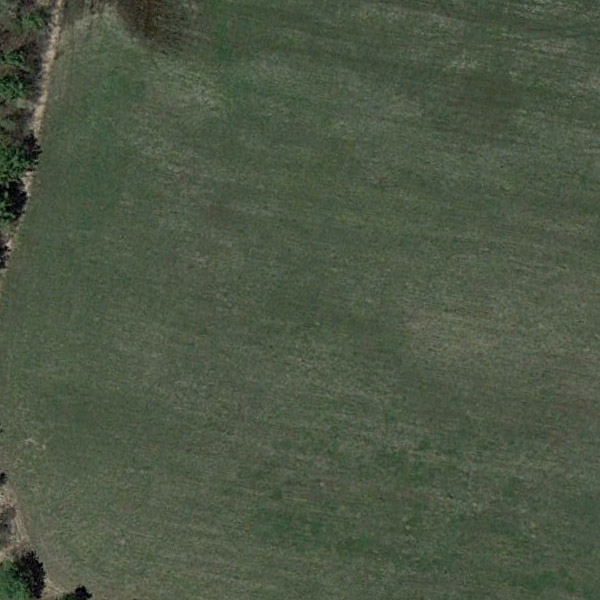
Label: Meadow